Question: I have a simple requirement: The number of columns of my '<tr:table/>' is dynamic. I will have a list of objects, 'someBean.features' which will determine how many columns are rendered.
The following diagram should clarify my requirement.

In the code that I was given, there was usage of the JSTL '<c:forEach/>' tag which obviously created problems when used in a JSF environment. They had done something like this:
'''
<tr:table value="#{someBean.values}">
<tr:column headerText="Name">
<tr:outputText value="#{someBean.name}"/>
</tr:column>
<c:forEach var="col" items="#{someBean.features}">
<tr:column headerText="Column-#{col.id}">
<tr:outputText value="#{col.name}"/>
</tr:column>
</c:forEach>
</tr:table>
'''
But when I profiled the above code, the method 'someBean.getValues' which is the input to the '<tr:table/>' tag above was getting called several thousands of times rather than about 20. This - as I figured out - was due to the fact that '<c:forEach/>' tag is a compile time tag where as '<tr:*/>' are render time tags.
So, here's what I intend to do (replace '<c:forEach/>' with '<tr:iterator/>':
'''
<tr:table value="#{someBean.values}">
<tr:column headerText="Name">
<tr:outputText value="#{someBean.name}"/>
</tr:column>
<tr:iterator var="col" value="#{someBean.features}">
<tr:column headerText="Column-#{col.id}">
<tr:outputText value="#{col.name}"/>
</tr:column>
</tr:iterator>
</tr:table>
'''
But, for some reason, the '<tr:iterator/>' doesn't seem to like being placed inside a '<tr:table/>' and it never gets executed.
Any solution, tips, guidelines will be greatly appreciated.
Oh and we're using JSF 1.1 with a MyFaces Trinidad 1.0.13 implementation.
Thanks.
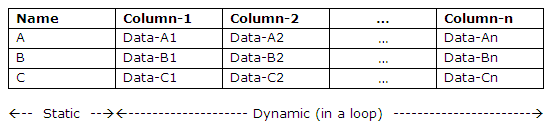
Answer: Only way i think (about which you may know already ;) ) is to write extend <URL> and provide a custom taghandler to process '<tr:columns items="#{columns}">' and expand the columns array into html columns